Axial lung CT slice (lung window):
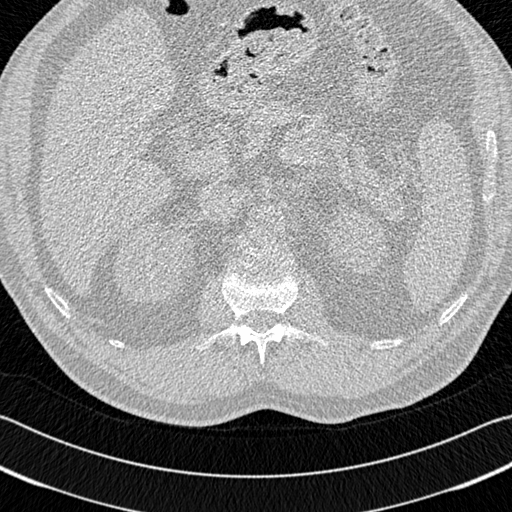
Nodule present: no